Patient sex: M
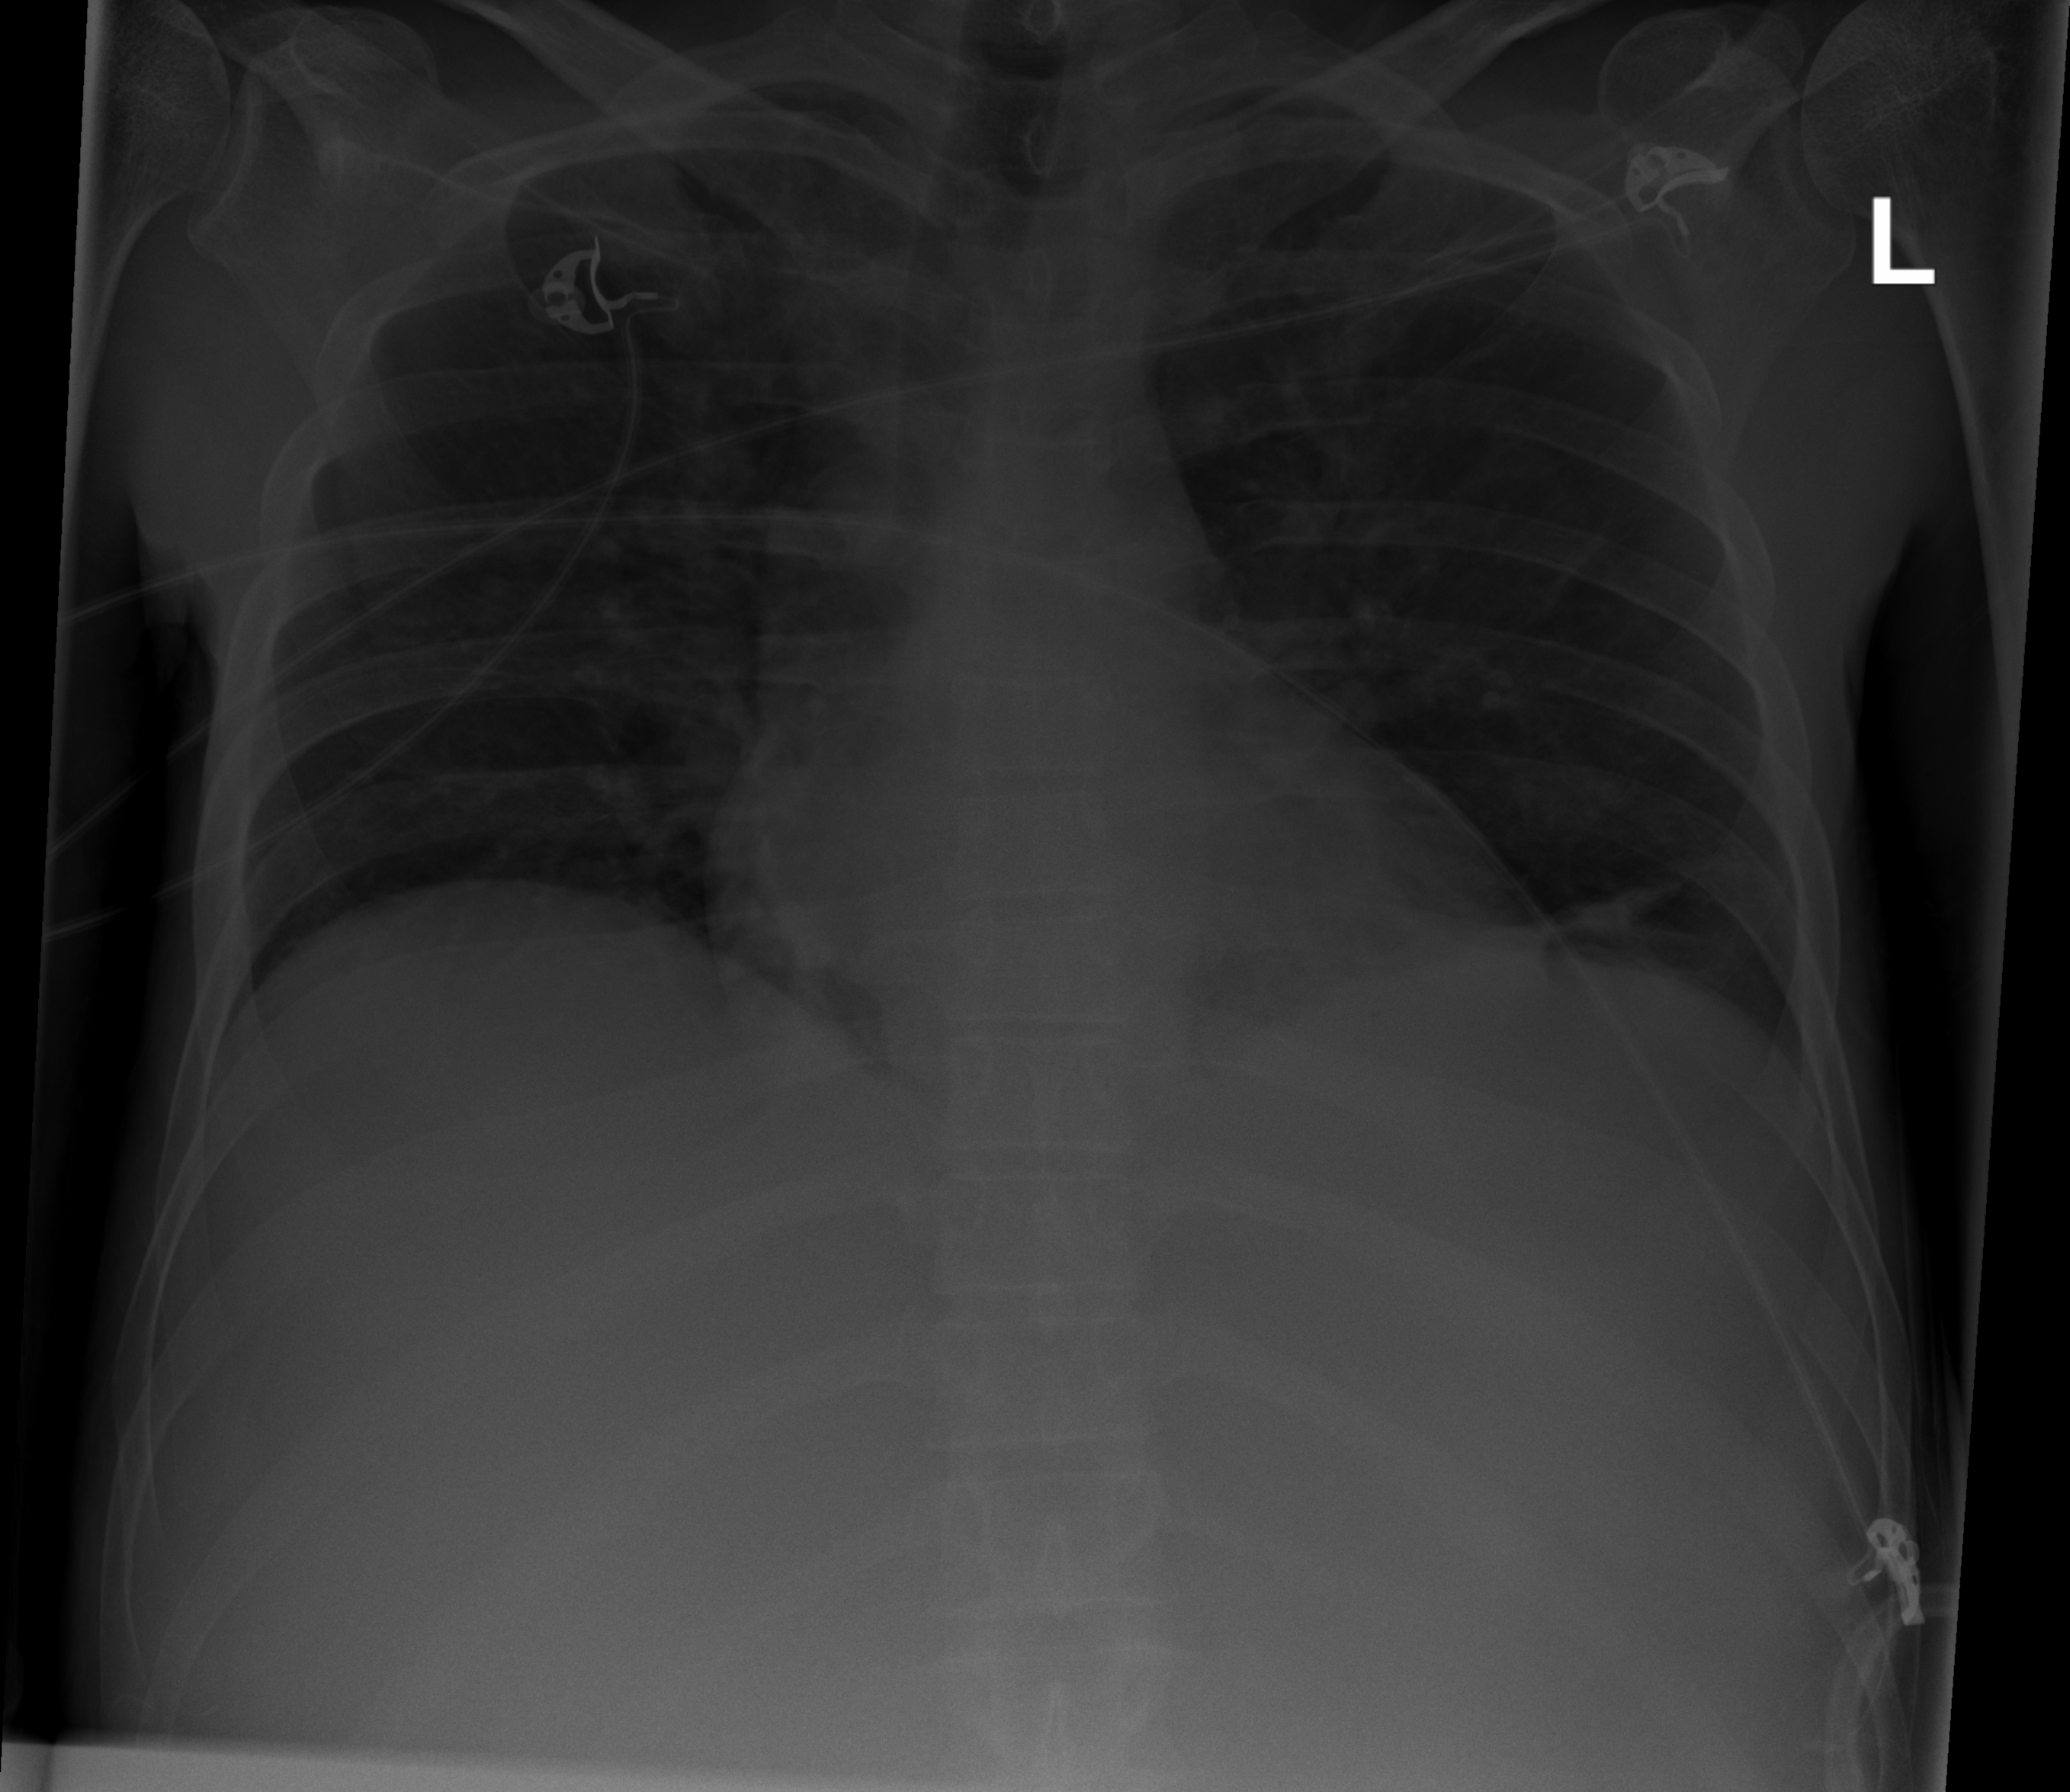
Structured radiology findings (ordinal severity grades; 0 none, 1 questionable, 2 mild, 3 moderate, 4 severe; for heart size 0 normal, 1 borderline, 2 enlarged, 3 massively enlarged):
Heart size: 0
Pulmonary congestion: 0
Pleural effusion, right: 0
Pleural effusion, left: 1
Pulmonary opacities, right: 2
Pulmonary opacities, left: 0
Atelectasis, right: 0
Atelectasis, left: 2